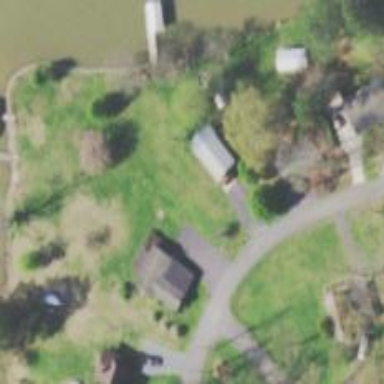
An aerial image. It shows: Driveway.